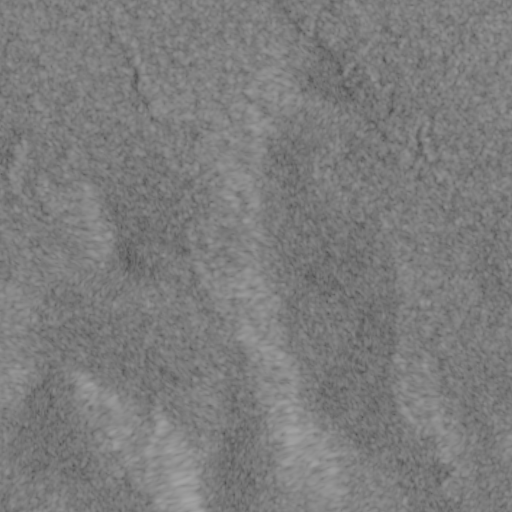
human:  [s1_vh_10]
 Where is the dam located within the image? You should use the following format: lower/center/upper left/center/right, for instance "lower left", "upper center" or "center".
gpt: The dam is located in the upper left of the image.
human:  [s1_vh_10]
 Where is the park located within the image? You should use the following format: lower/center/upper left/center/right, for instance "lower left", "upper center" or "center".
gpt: There is no park in the image.

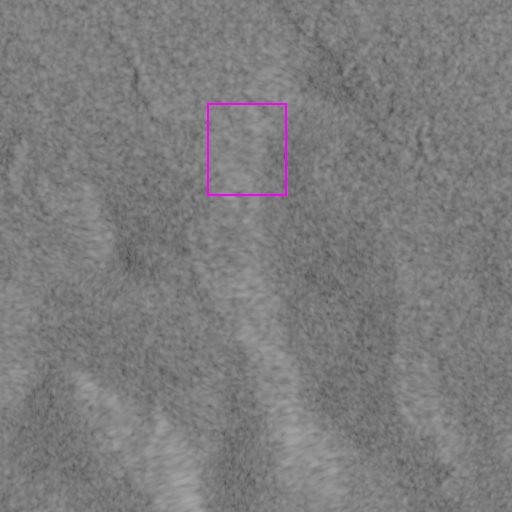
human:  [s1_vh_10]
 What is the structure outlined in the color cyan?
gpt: There is no cyan outline.
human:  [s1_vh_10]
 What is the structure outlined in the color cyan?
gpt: There is no structure outlined in cyan.